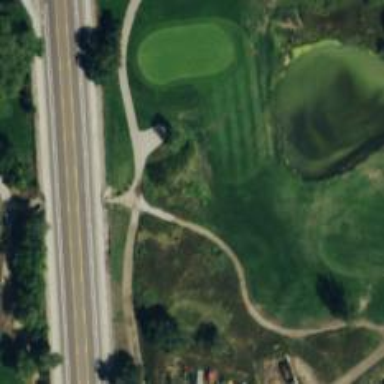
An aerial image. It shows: Path for golf carts.